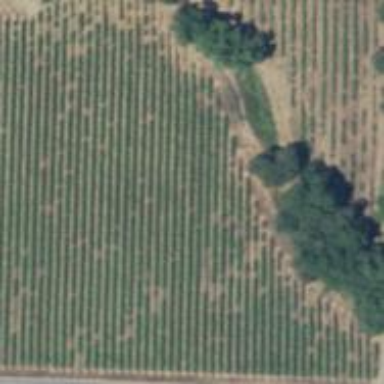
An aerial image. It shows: Vineyard with grape crops.